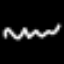
Label: squiggle